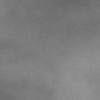
Atmospheric dust classification: dusty